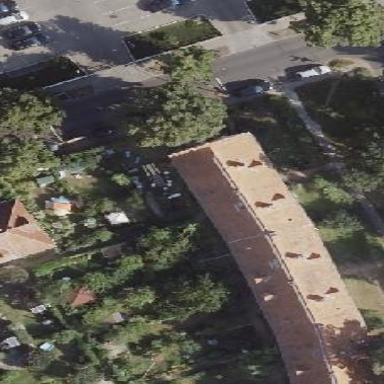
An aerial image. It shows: Gabled building with roof made of roof tiles.